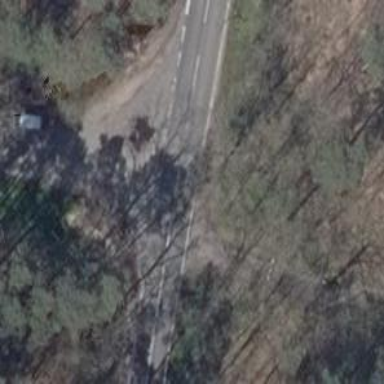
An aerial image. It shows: Unclassified road with asphalt surface.